I will show an image sequence of human cooking. I have annotated the images with numbered circles. Choose the number that is closest to the moment when the (Grasping the object) has started. You are a five-time world champion in this game. Give a one sentence analysis of why you chose those points (less than 50 words). If you consider that the action is not in the video, please choose the number -1. Provide your answer at the end in a json file of this format: {"points": []}
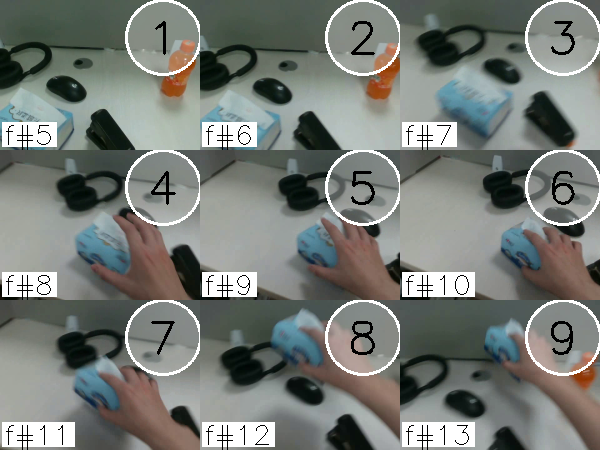
Frame 6 shows the clearest moment of hand-object contact.
{"points": [6]}